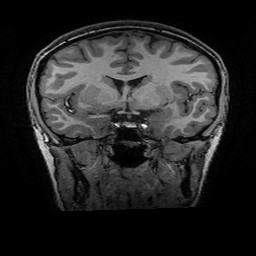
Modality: T1w
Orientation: sagittal
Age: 19
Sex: female
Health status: healthy
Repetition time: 2.53 s
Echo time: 0.0034 s